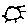
Label: sun